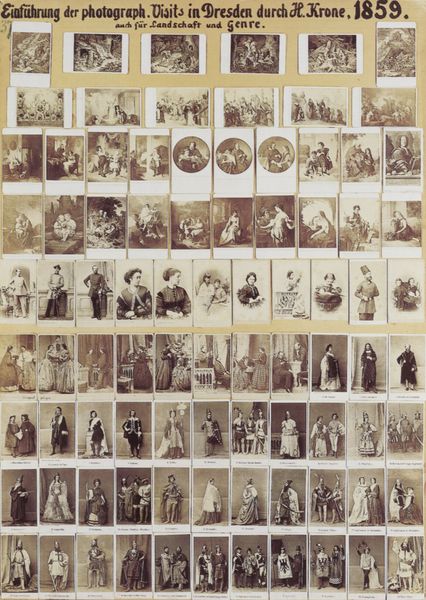
Titel: Lehrtafel Nr. 37 mit 87 Photographien zur Einführung der Visitkartenformate, Aufnahmen: Dresden
Künstler: Deutscher Photograph
Standort: Dresden
Institution: Technische Universität
Schlagwörter: mann, frauen, gelb, landschaft, menschen, braun, damen, frau, hell, kleider, licht, männer, schaufenster, schwarz, weiss, herren, kleidung, bild, porträt, figur, stehend, kind, personen, krone, genre, kinder, rund, schrift, seitlich, bilder, fotos, datierung, vergilbt, werbung, sepia, tafel, karten, atelier, jahreszahl, collage, galerie, foto, fotografie, photographie, porträts, schwarz-weiss, viele, text, uniformen, beschriftung, überschrift, werbeplakat, herrscher, bildnisse, portraits, bekleidung, reihen, ausstellung, rollen, kostüme, könige, sammlung, zeilen, lernen, dresden, fraktur, paare, archiv, sachsen, liste, vignetten, fotografien, photos, postkarten, vergibt, fotograf, visitenkarte, kurs, visitenkarten, kollektion, photoatelier, einführung, 19. jahrhundert, 1859, sammöung, sa,,öimg, lernkurs, h. krone, visit, visits